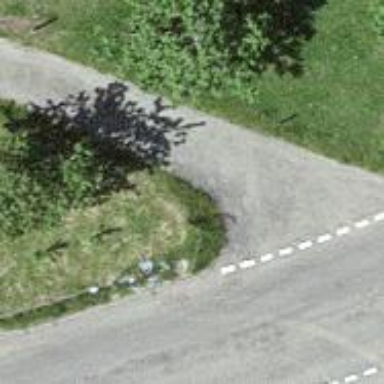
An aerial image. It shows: Paved service road.